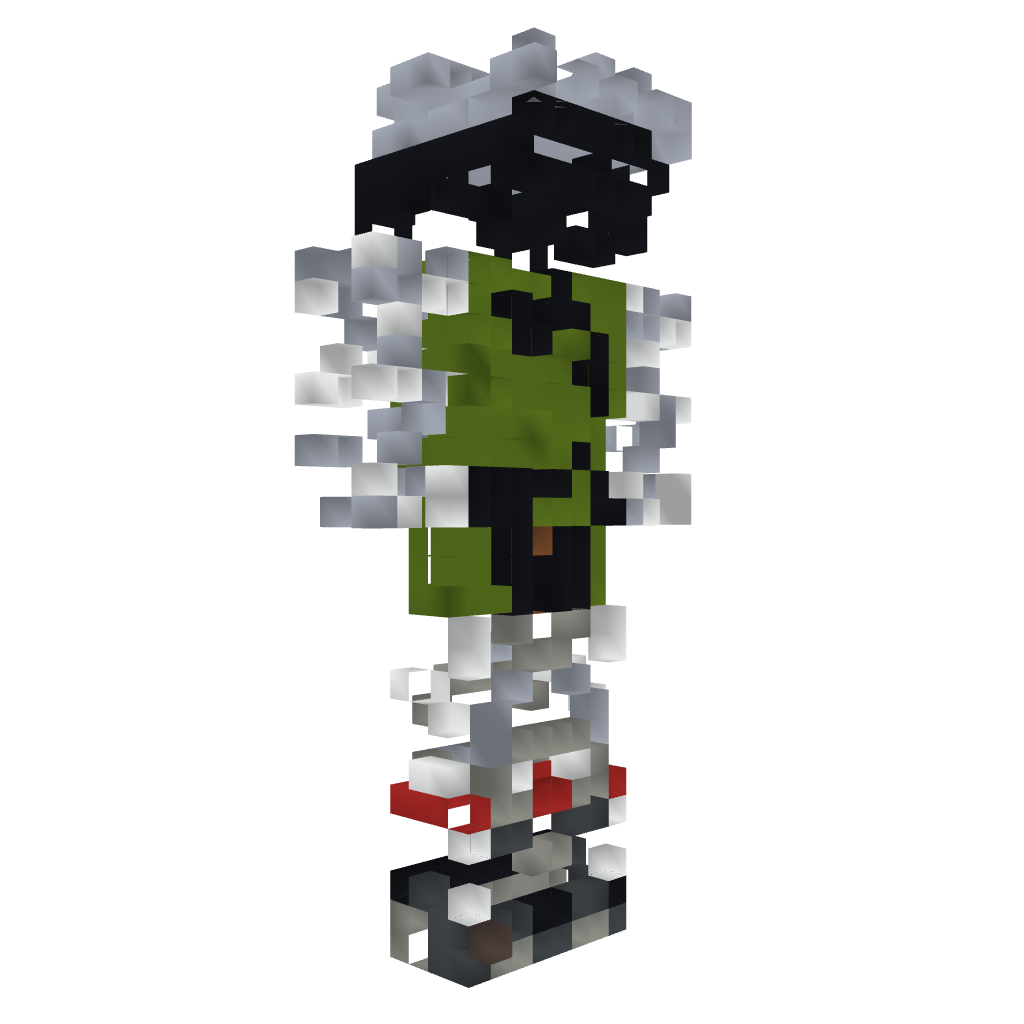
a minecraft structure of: Statue - Army Skin